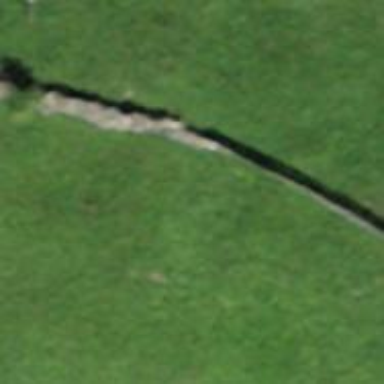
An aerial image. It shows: Wall barrier.